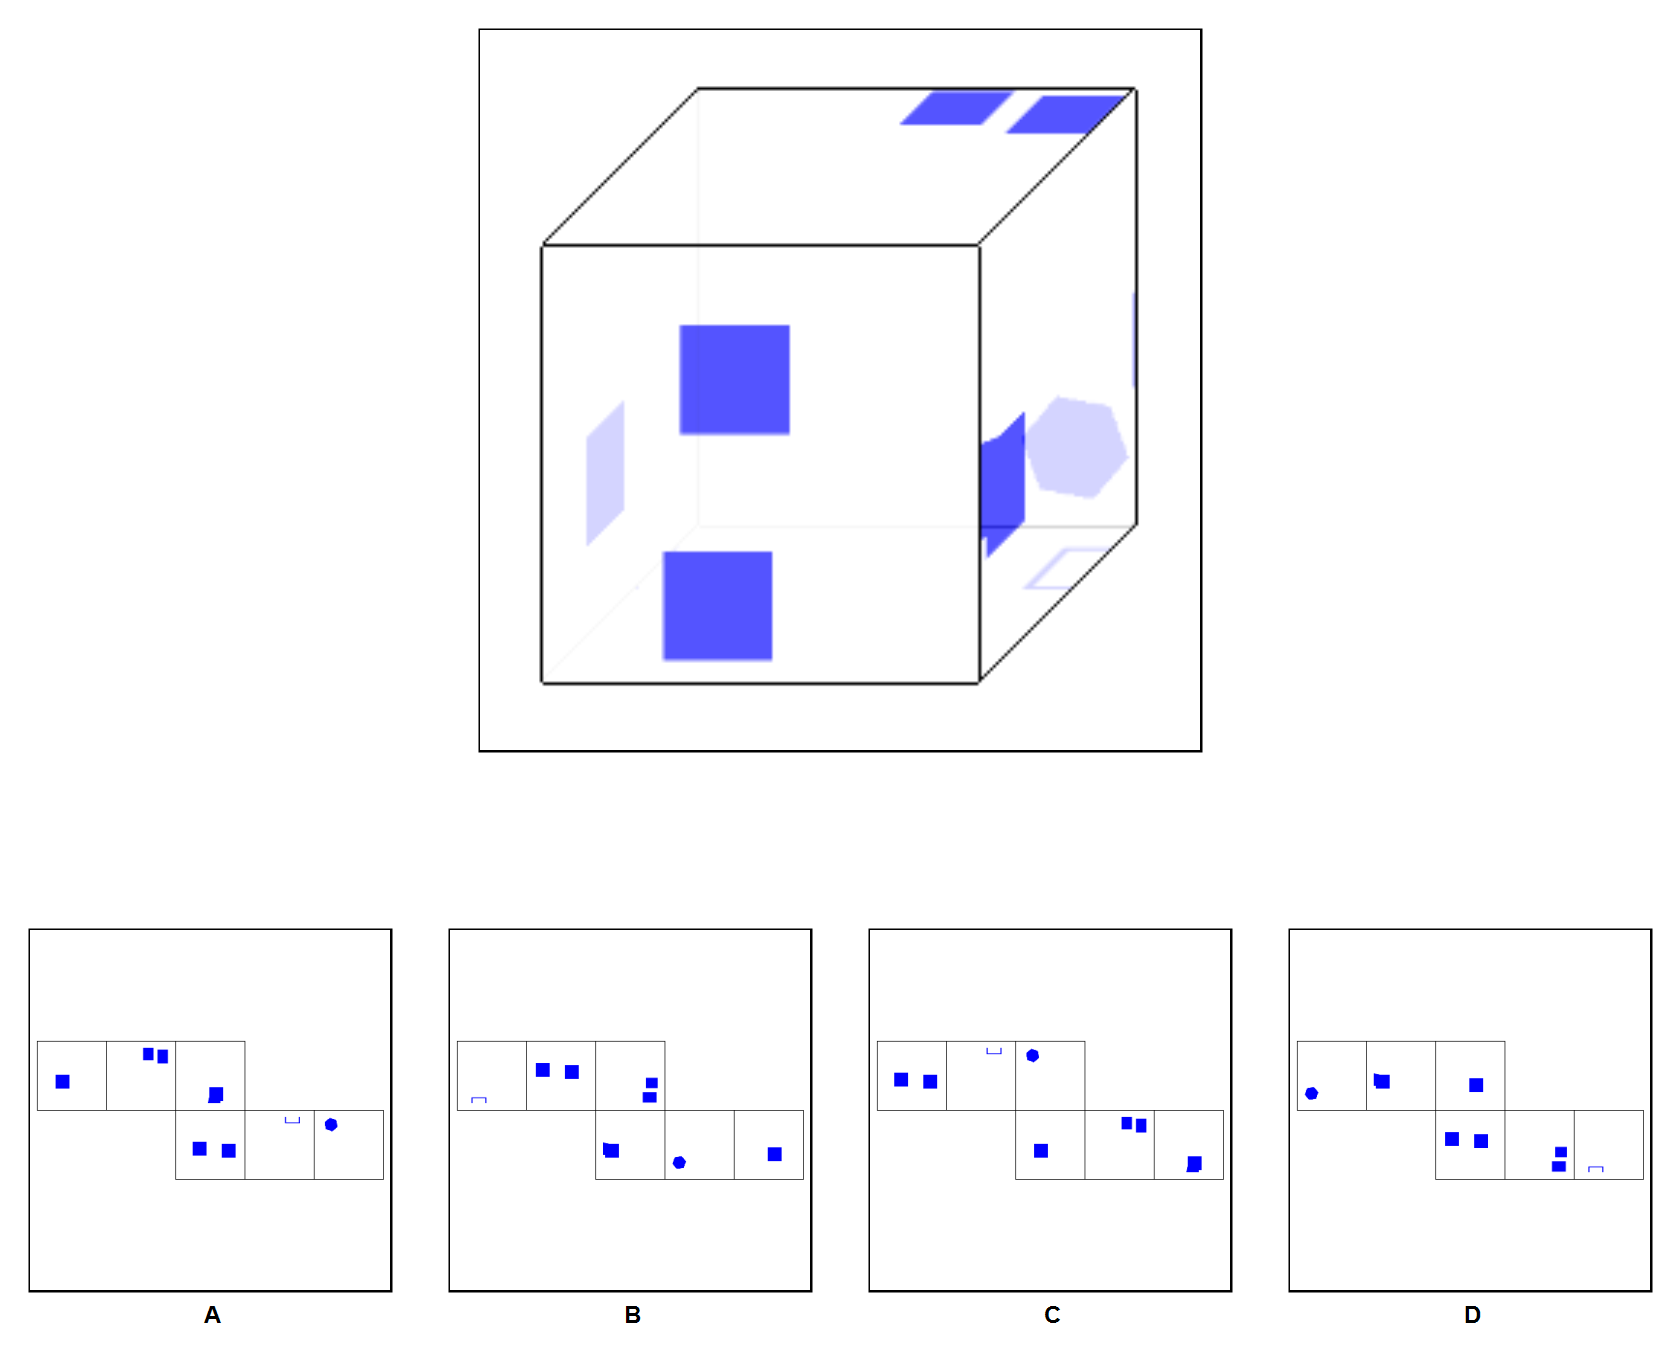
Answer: D